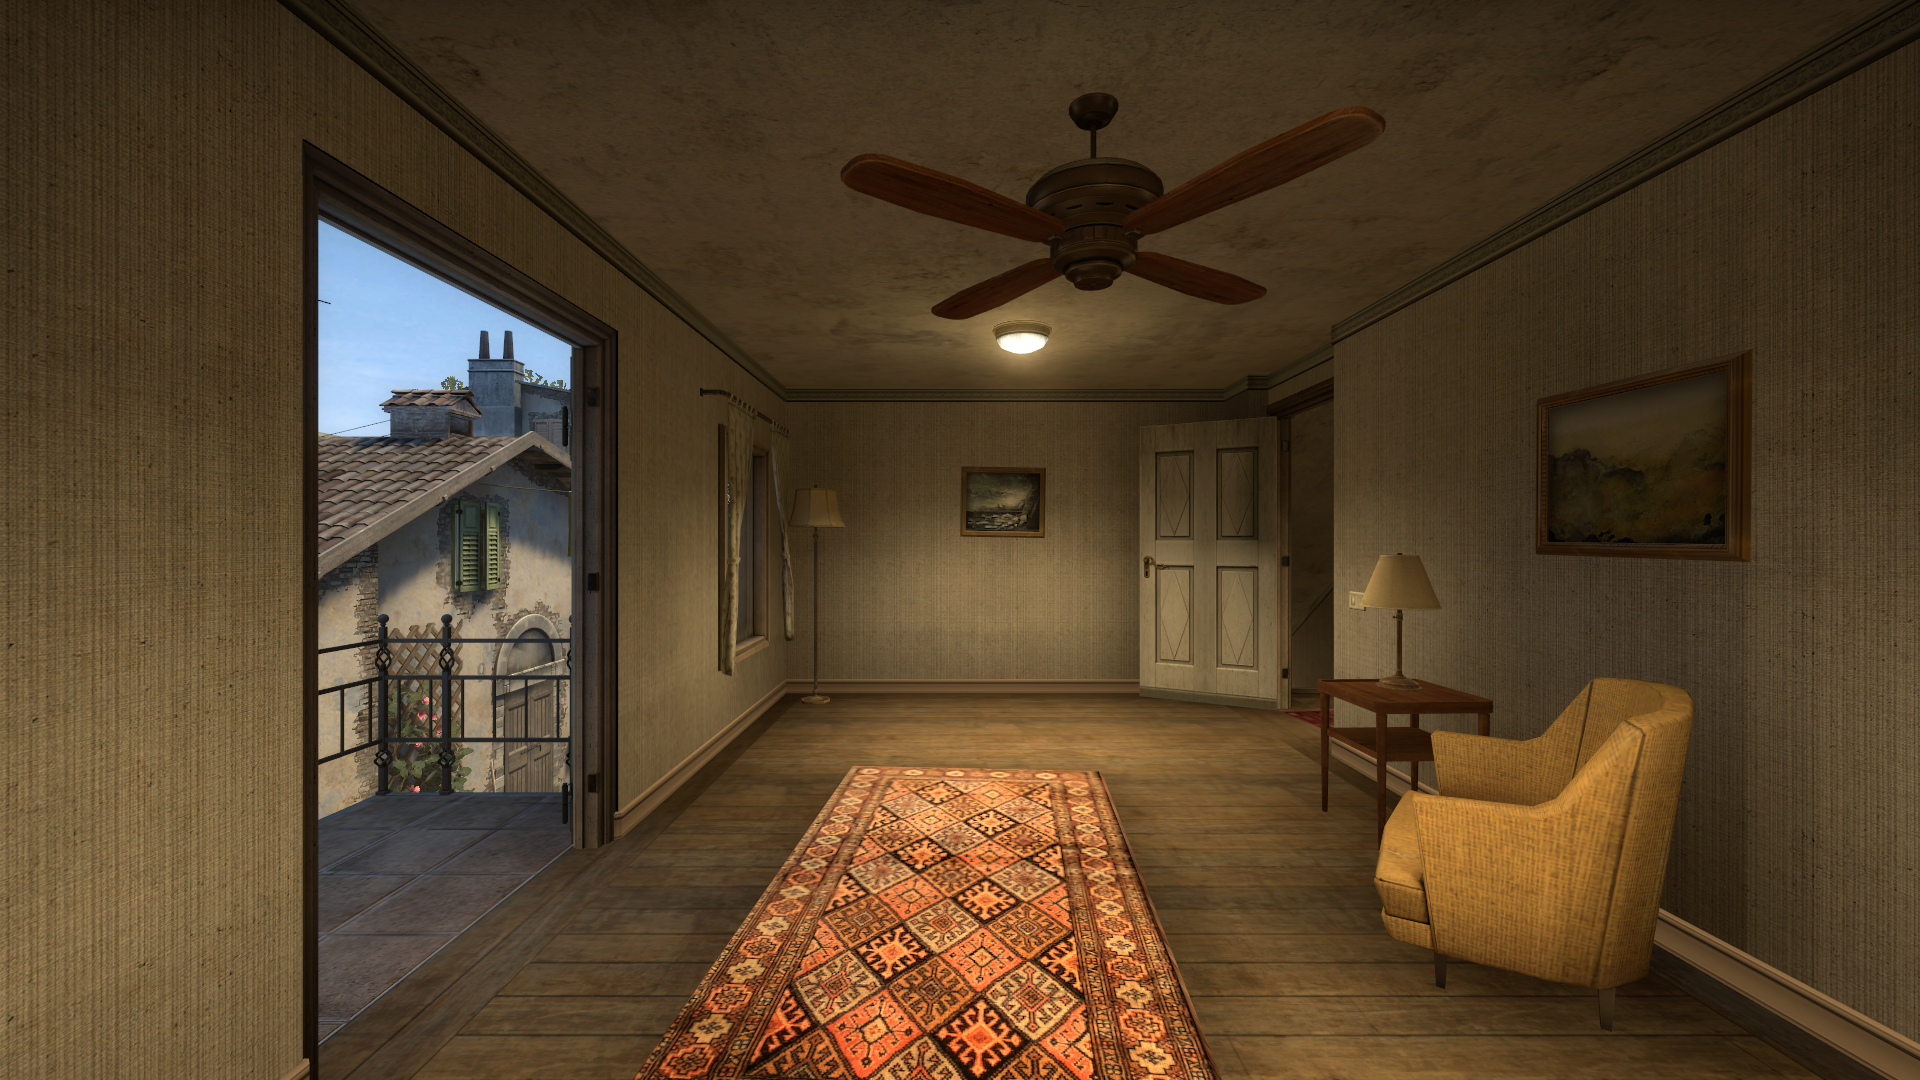
Map: de_inferno